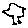
Label: bird